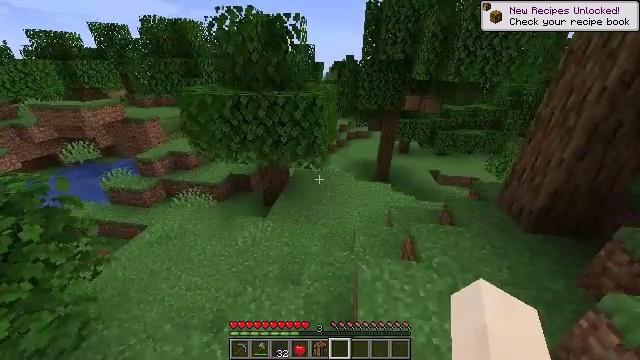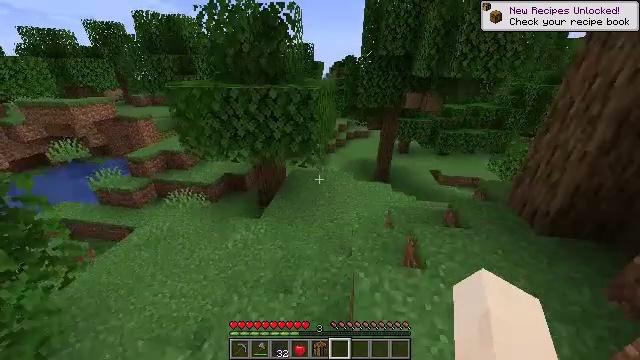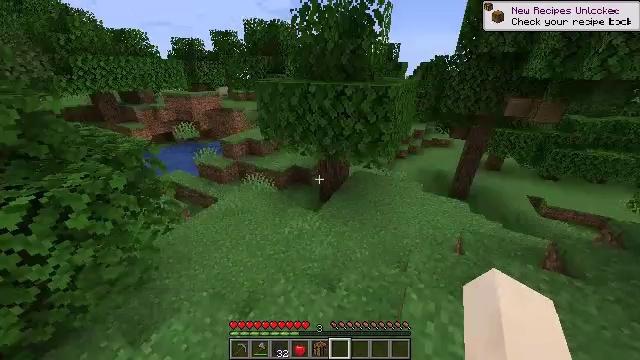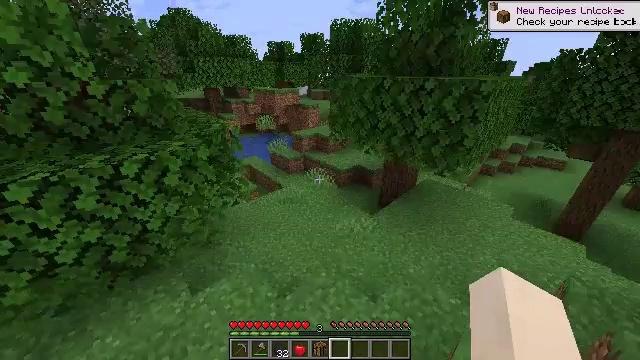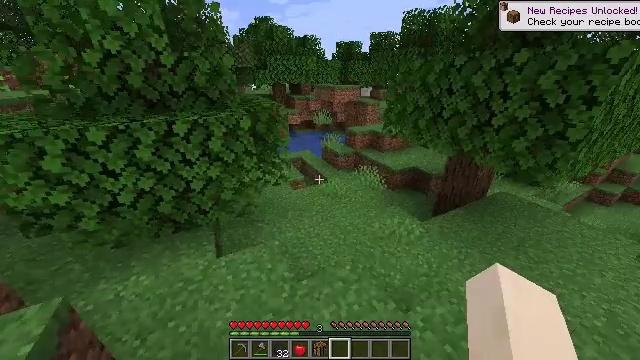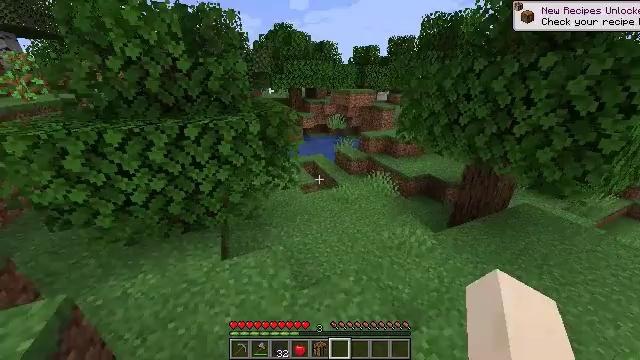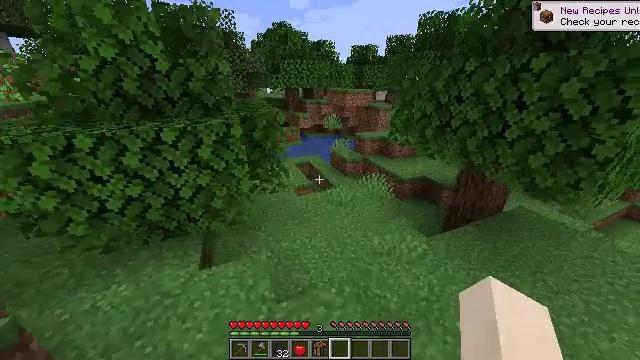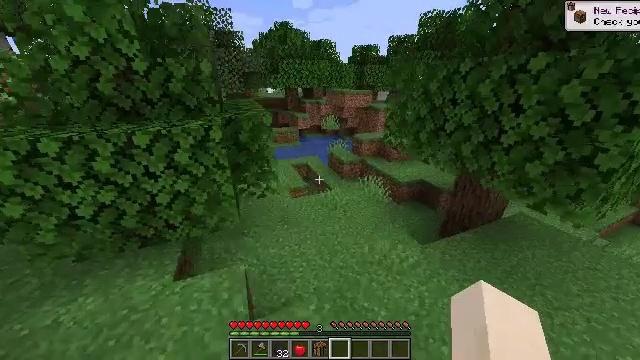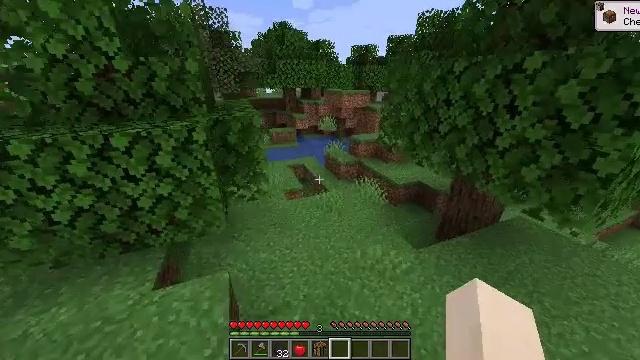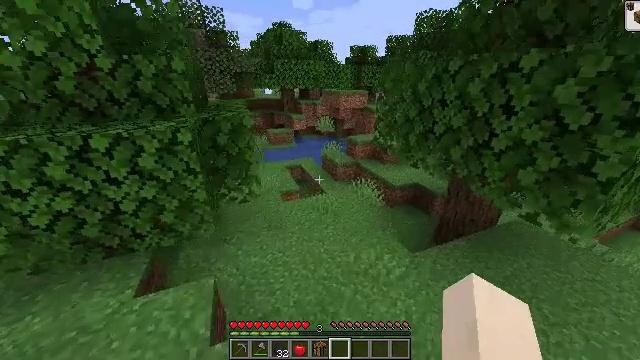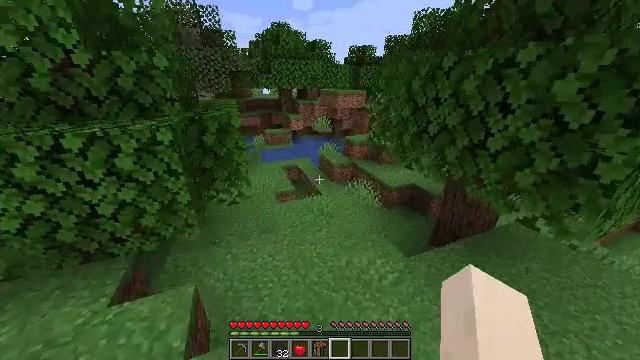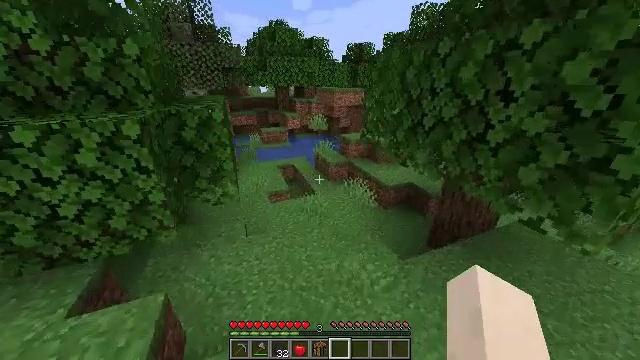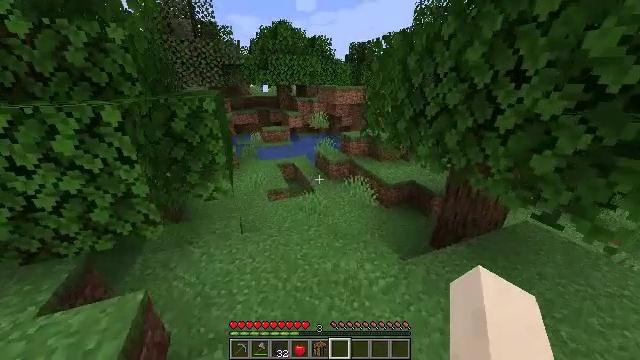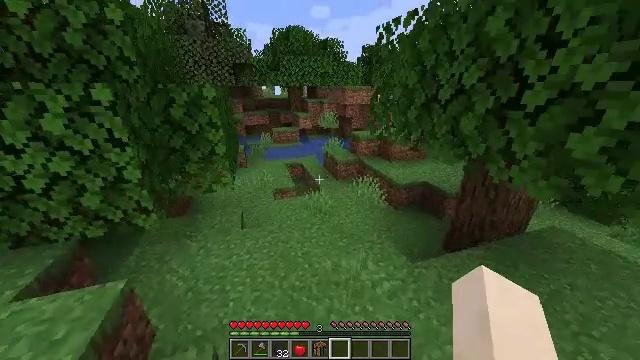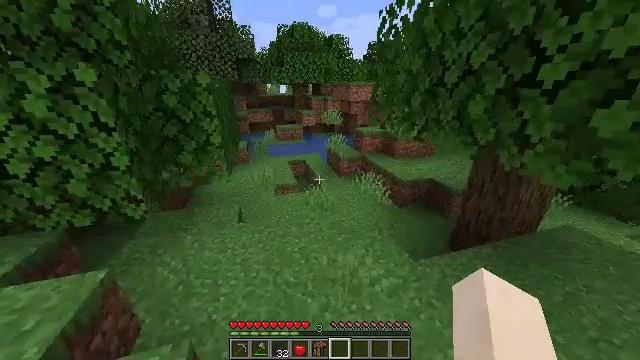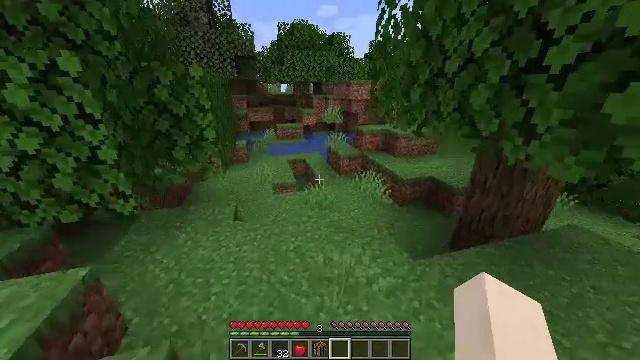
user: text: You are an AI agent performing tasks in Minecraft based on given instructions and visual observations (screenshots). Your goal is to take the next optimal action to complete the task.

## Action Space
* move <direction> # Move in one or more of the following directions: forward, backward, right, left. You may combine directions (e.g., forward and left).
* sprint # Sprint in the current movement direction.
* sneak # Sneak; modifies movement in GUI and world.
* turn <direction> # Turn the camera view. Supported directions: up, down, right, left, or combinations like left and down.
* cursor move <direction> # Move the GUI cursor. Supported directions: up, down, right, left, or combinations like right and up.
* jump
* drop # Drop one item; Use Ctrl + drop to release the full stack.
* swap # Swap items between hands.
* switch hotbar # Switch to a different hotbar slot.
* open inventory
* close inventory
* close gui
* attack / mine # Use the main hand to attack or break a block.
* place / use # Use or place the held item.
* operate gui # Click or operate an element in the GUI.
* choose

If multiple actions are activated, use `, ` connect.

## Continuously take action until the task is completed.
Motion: motion action
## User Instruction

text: Kill aquatic mobs.
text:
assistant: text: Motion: move forward and move right
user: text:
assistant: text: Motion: move forward and move right, sprint, turn left
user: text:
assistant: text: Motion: move forward and move right, sprint, turn left
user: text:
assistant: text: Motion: move forward and move right, sprint, turn left and up
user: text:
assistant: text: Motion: move forward and move right, sprint, turn left and up
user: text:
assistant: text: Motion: move forward and move right, sprint
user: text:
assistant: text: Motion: move forward and move right, sprint
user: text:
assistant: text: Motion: move forward and move right, sprint
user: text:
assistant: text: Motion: move forward and move right, sprint
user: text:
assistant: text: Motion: move forward and move right
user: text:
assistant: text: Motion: move forward and move right
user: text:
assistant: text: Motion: move forward and move right
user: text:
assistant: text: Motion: move forward and move right, turn left and up
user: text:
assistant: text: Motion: move right, turn left
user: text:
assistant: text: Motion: move right
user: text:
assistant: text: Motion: move right
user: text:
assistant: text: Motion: move right
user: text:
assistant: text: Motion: move right, turn right
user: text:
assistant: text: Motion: move right, turn right
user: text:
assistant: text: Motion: turn right and down
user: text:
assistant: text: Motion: turn right
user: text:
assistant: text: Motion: move forward
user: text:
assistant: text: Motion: move forward
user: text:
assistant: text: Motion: move forward, sprint
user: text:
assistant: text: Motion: move forward, sprint
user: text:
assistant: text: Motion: move forward, sprint
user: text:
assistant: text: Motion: move forward, sprint
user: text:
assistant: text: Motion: move forward, sprint, turn left
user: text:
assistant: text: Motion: move forward, sprint, turn left
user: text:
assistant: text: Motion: move forward, sprint